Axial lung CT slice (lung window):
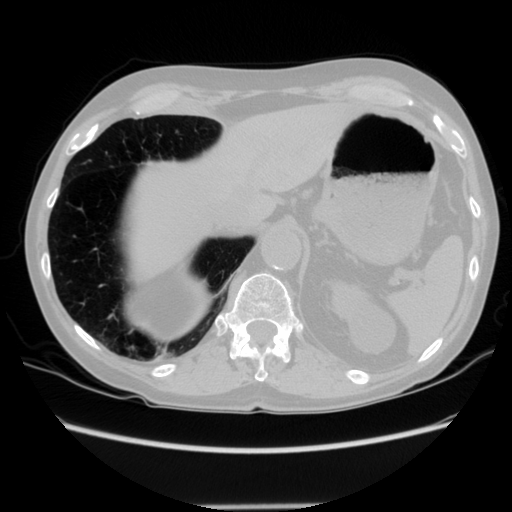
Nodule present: no